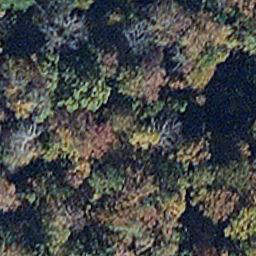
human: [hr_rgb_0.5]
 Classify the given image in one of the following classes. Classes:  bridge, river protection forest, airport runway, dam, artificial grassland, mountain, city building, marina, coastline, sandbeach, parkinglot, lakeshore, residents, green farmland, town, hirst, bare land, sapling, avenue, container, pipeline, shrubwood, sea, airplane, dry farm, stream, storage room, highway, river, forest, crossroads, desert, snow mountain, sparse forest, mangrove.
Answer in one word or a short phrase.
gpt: mangrove